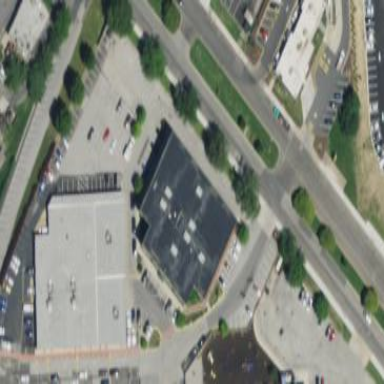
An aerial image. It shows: Fast food restaurant building.